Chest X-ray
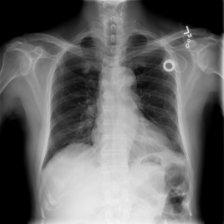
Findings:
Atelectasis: negative
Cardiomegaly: negative
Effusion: negative
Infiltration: positive
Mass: negative
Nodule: negative
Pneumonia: negative
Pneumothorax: negative
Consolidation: negative
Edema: negative
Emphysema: negative
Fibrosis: negative
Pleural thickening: negative
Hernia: negative